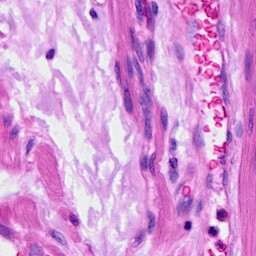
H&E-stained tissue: Ovarian